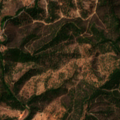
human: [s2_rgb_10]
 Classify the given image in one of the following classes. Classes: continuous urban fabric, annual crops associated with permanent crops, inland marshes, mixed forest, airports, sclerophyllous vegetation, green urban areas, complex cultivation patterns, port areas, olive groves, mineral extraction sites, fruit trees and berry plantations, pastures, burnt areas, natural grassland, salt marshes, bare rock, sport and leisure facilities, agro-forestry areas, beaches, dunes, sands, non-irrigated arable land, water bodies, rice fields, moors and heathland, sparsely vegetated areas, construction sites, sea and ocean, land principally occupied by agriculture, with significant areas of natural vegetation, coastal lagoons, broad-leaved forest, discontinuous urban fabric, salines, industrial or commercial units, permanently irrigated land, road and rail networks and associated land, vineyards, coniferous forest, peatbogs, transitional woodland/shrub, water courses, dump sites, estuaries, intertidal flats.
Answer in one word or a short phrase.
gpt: land principally occupied by agriculture, with significant areas of natural vegetation, broad-leaved forest, transitional woodland/shrub